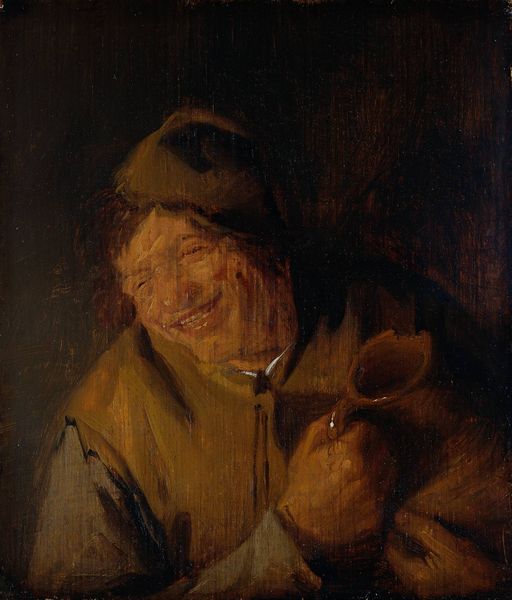
Titel: The Merry Peasant, Der fröhliche Bauer
Künstler: Adriaen van Ostade
Standort: Amsterdam
Institution: Rijksmuseum
Schlagwörter: dunkel, gemälde, hand, mann, umhang, weiß, gelb, grün, ocker, braun, grau, hell, hintergrund, hut, licht, mund, nase, profil, schwarz, blick, beige, haube, betrunken, hemd, kappe, mütze, trinken, arm, augen, band, barock, gesicht, halten, kleidung, kragen, mensch, rembrandt, bild, hals, holland, hände, niederlande, portrait, porträt, öl, gewand, gold, haare, mantel, lippen, genre, henkel, kanne, keramik, krug, lächeln, seitlich, wangenrot, arbeiter, ölgemälde, löffel, wein, weste, freude, bauer, becher, lachen, gefäß, hässlich, kittel, grinsen, kaputt, zähne, zugekniffen, braum, brauntöne, wams, bettler, fröhlich, pelzmütze, säufer, trinker, trunkenheit, bänder, cape, weißer kragen, schief, brau, wirt, wirtshaus, betrunkener, gesellig, holzbild, kaputze, kraug, müstze, trinkgefäss, trunken, zecher, kapuze, zahn, rembrand, menshc, beschädigt, ampore, angeschlagen, schnapsnase, licht/schatten, mann lachend, falten im gesicht, säufernase, carock, mporträt